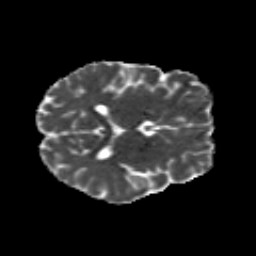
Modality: MD
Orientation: axial
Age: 21
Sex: female
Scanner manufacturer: siemens
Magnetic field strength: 3 T
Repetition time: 8.8 s
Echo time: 0.085 s